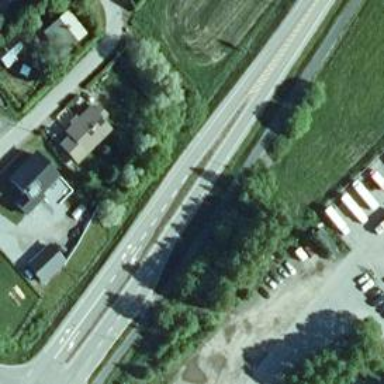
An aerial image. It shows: Secondary road with asphalt surface.